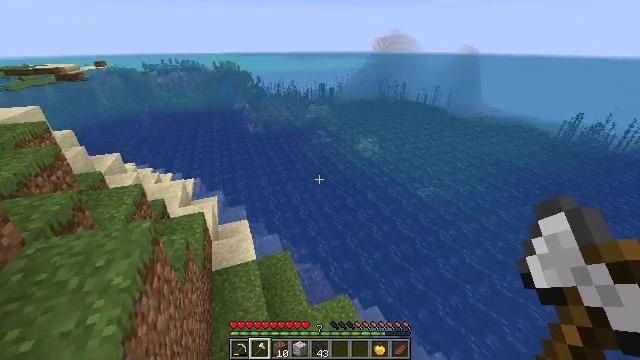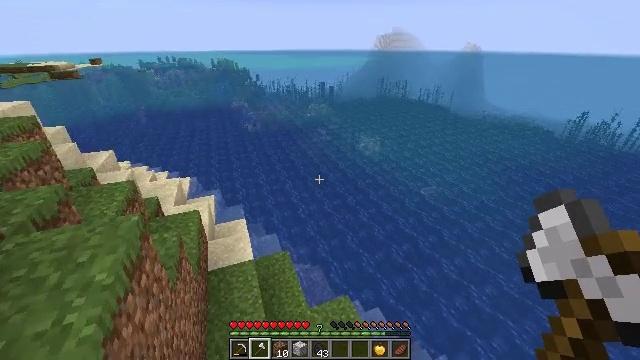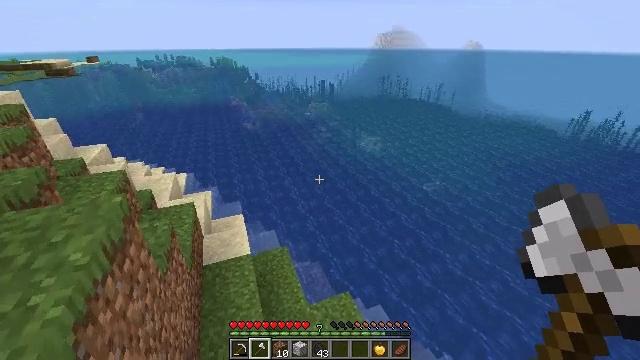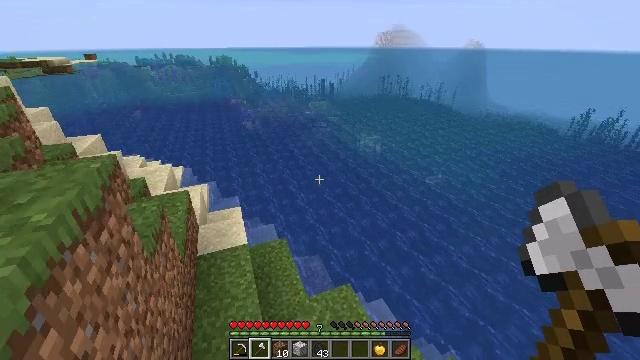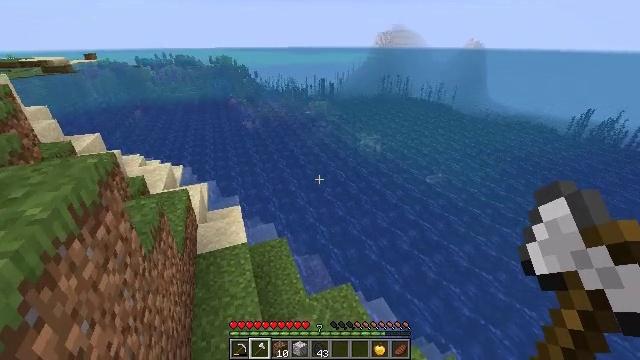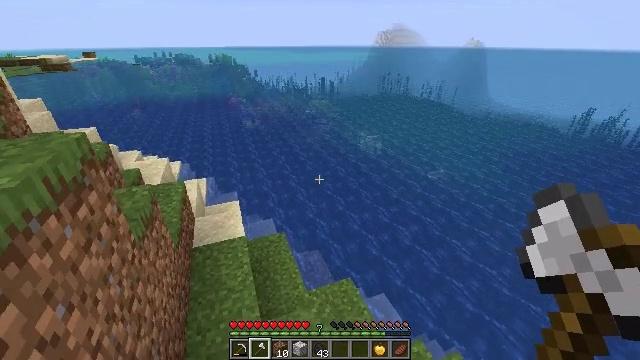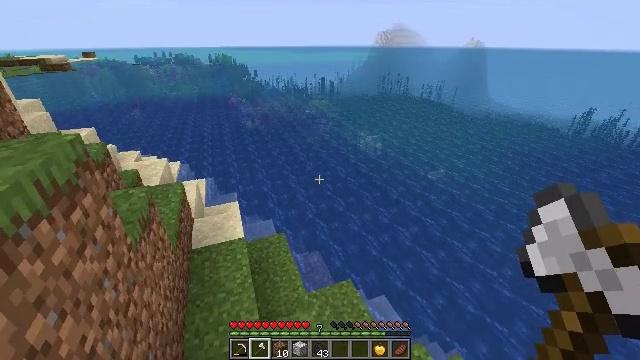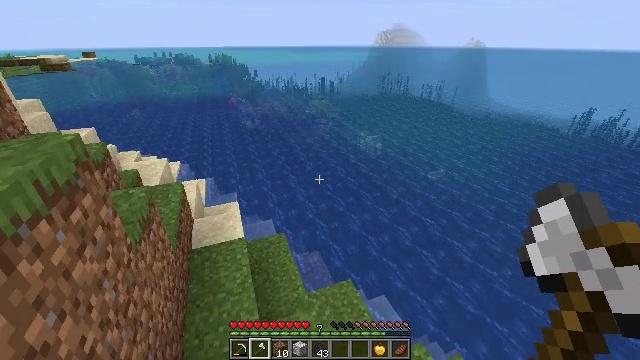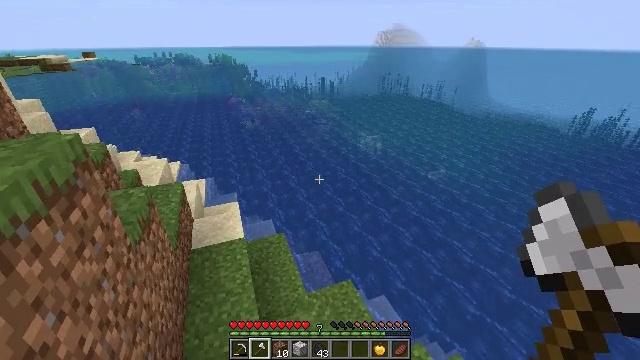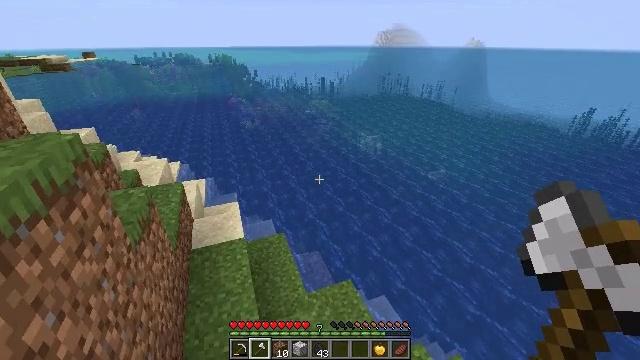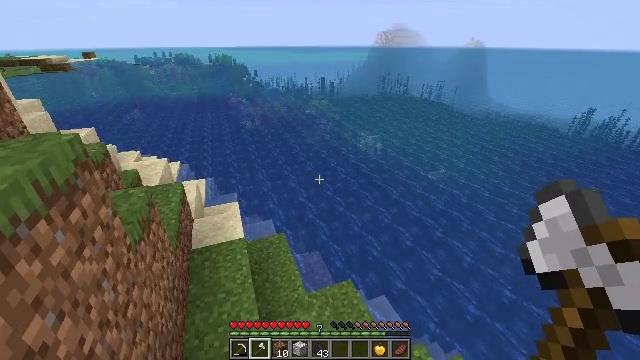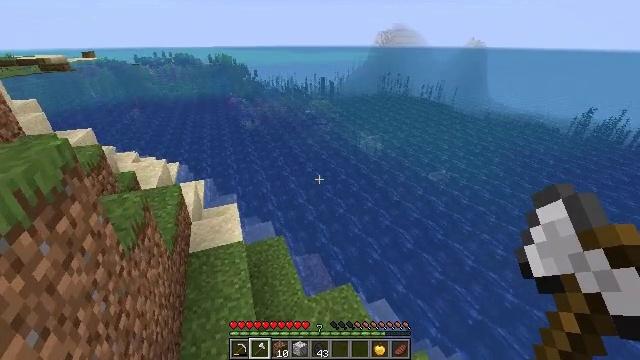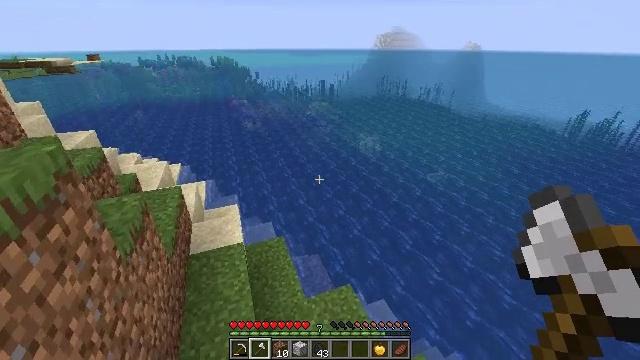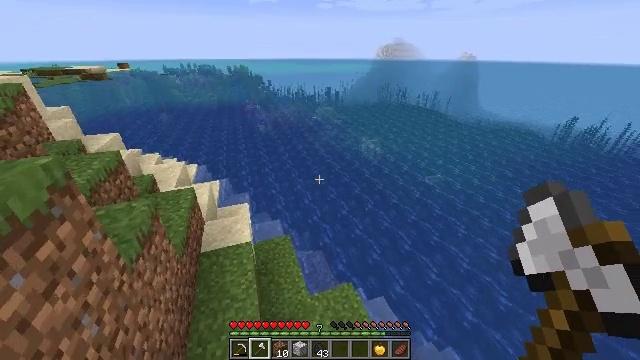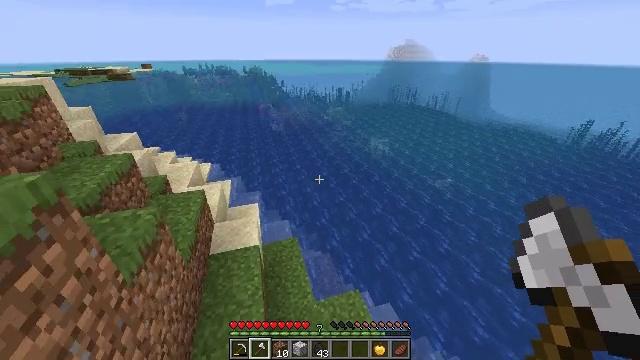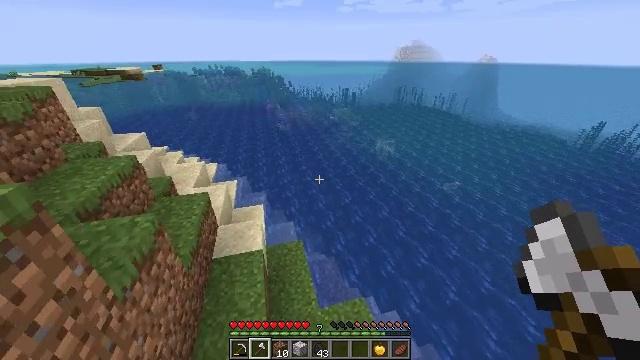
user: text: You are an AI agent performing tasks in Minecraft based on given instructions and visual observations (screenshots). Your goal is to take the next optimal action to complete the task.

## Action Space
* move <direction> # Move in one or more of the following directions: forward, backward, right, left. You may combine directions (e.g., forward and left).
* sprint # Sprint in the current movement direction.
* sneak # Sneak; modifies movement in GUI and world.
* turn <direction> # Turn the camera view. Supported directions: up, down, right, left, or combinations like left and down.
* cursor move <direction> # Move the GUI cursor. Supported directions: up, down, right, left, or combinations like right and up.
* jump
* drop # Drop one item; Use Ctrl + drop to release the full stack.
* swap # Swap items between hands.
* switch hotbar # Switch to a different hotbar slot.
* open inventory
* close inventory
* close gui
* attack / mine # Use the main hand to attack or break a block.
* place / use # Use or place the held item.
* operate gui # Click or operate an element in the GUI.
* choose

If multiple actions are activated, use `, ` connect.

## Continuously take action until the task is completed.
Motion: motion action
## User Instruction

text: Catch and defeat a cod.
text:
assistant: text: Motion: sprint
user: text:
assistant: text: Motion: sprint
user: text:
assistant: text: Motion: sprint
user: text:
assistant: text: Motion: sprint
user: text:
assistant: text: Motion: sprint
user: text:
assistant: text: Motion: sprint
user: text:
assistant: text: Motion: sprint
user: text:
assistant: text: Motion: sprint
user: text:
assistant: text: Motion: sprint
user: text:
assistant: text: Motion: sprint
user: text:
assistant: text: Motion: move forward, sprint
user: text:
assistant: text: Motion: move forward, sprint
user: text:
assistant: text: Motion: move forward, sprint, turn left
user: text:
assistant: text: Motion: move forward, sprint, turn left
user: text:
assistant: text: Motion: move forward, sprint, turn left
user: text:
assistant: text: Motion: move forward, sprint
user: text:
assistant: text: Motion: move forward, sprint
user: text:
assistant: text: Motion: move forward, sprint
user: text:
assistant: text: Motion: move forward, sprint
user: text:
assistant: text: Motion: move forward, sprint
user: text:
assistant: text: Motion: move forward, sprint
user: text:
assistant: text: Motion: move forward, sprint
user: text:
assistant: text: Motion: move forward, sprint
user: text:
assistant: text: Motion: move forward, sprint
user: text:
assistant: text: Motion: move forward, sprint
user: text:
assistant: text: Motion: move forward, sprint
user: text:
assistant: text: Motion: move forward, sprint, turn right
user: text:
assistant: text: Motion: move forward, sprint, turn right
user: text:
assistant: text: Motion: move forward, sprint, turn right
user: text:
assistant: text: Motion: move forward, sprint, turn right